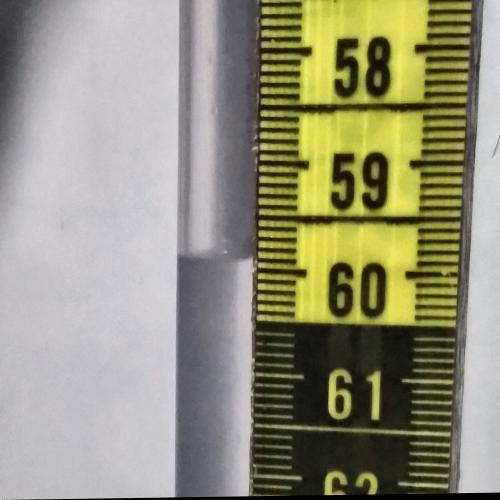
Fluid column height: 59.9 cm